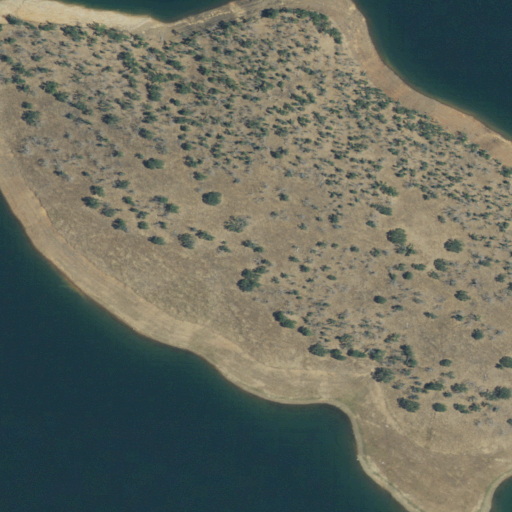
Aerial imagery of ridge(s) in California named Laughlin Ridge containing grassland, open water, shrub, deciduous forest, and mixed forest